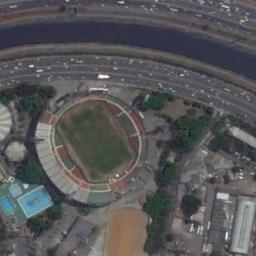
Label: stadium